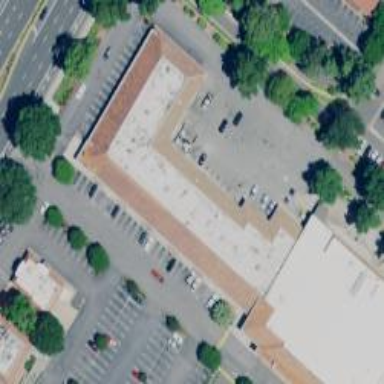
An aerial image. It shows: Post office.